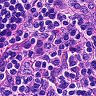
Metastatic tissue present: no